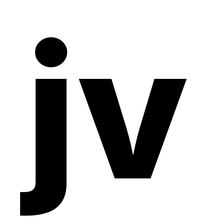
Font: Inter_ExtraBold